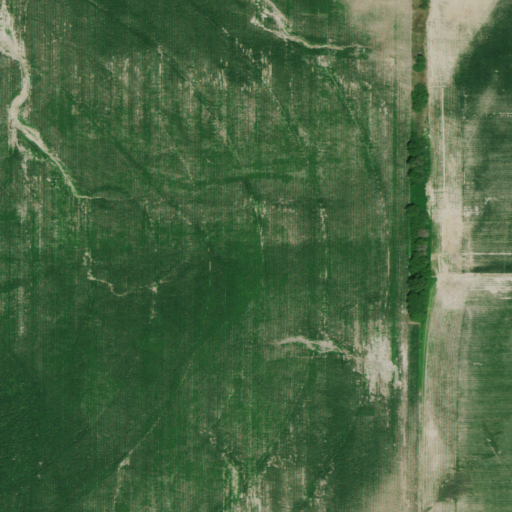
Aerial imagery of mountain in Nebraska named Topeka Peak containing only cultivated crops